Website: ulta-beauty
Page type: account-selection
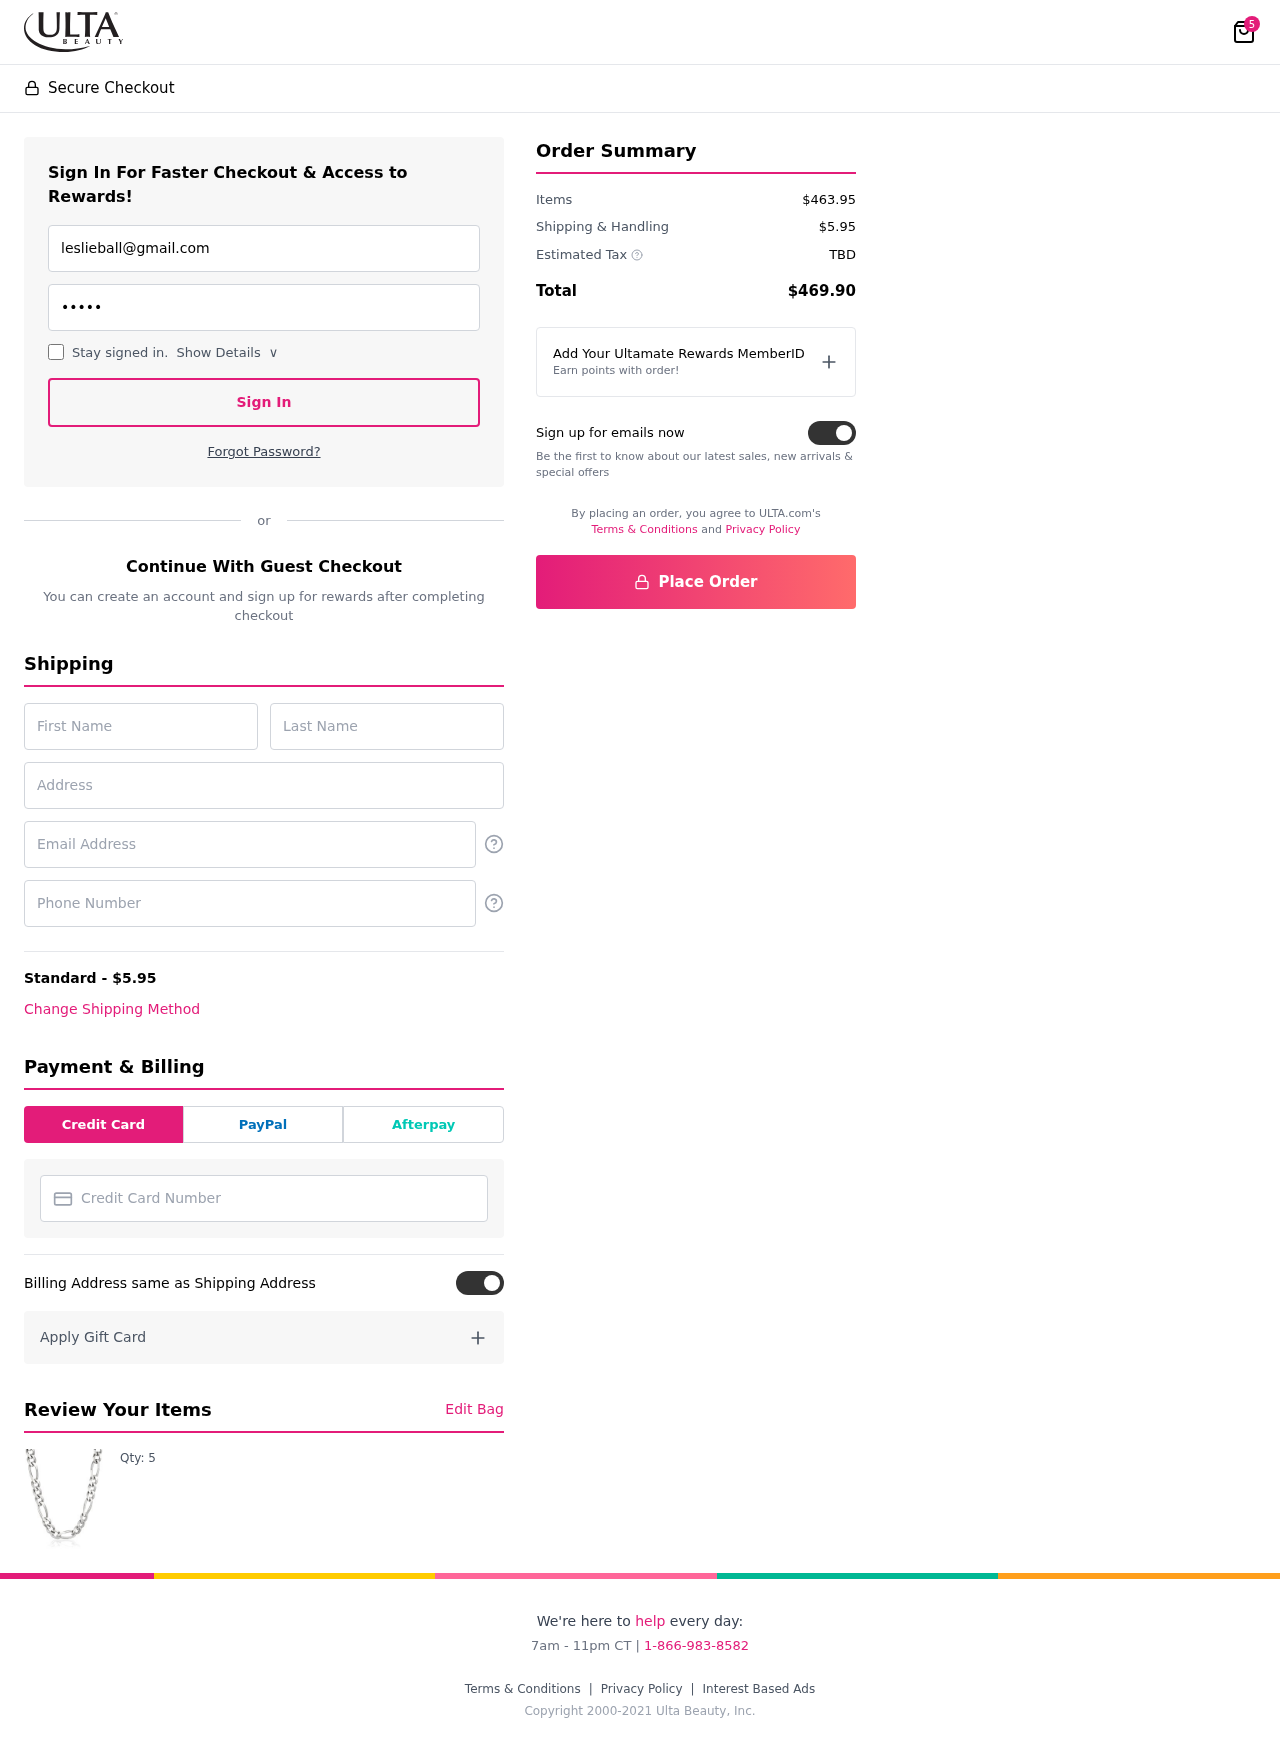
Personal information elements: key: PII_CARD_NUMBER
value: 4493 2755 9197 8048
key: PII_EMAIL
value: leslieball@gmail.com
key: PII_EMAIL2
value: leslieball@gmail.com
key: PII_FIRSTNAME
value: Leslie
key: PII_LASTNAME
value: Ball
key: PII_PHONE
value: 4538664418
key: PII_STREET
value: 0508 Anderson Avenue
Product elements: key: PRODUCT1_QUANTITY
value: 5
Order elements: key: ORDER_NUM_ITEMS
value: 5
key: ORDER_SHIPPING_COST
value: $5.95
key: ORDER_SUBTOTAL
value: $463.95
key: ORDER_TAX
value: TBD
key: ORDER_TOTAL
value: $469.90